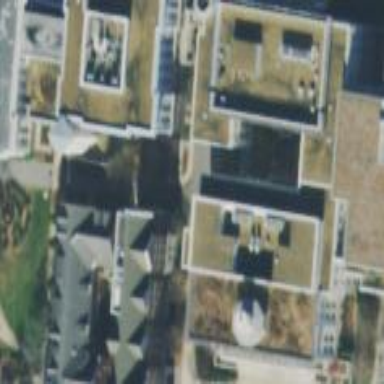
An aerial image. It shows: View of university building.